Field crop: tomato
Growth stage: 1
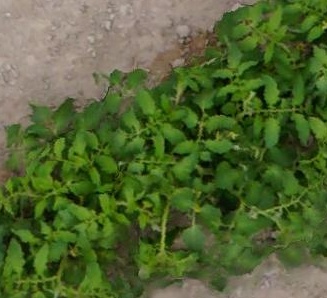
Species: tomato